Question: I'm making a Today Widget Extension and the documentation says that I should use height constraints to determine its height.
But I can't set the constraints on the view, they all are greyed out and not available.
I can set them on subviews, just not the top view.
Here is a screenshot:

How can I set height constraint on my top view?
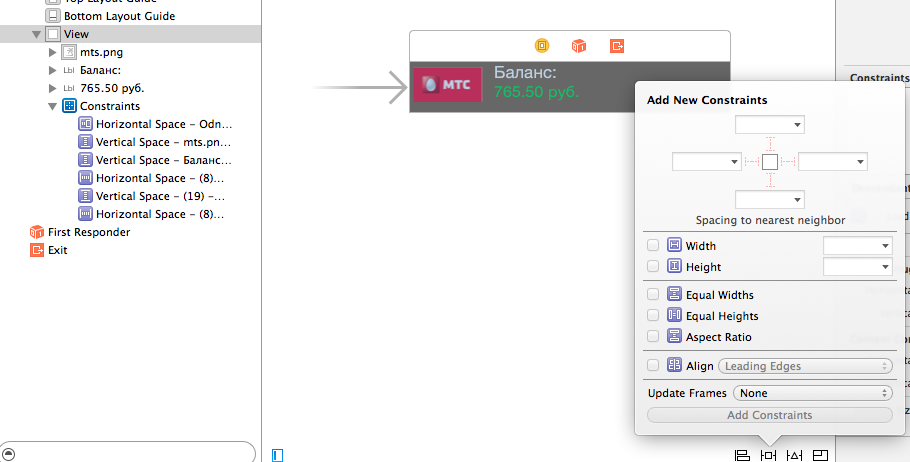
Answer: You shouldn't or you cant.
The autolayout works in the relative way which needs a base setup to continue laying other layouts.And they prefer base setup as the base view in the viewcontroller.
The option is to do it to add the view into the main VC where it is displayed and let the constraints be set programatically